Aerial crown-view tile of a tropical tree (Barro Colorado Island, Panama), acquired 20240611:
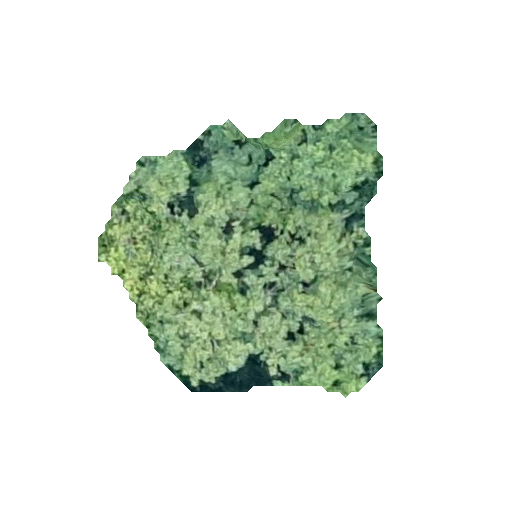
Species: Apeiba membranacea
GBIF accepted scientific name: Apeiba membranacea
Crown area: 96.977 m²